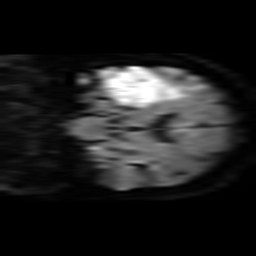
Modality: TRACE
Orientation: coronal
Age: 73
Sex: female
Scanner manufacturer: philips
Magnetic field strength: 3 T
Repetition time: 3.339 s
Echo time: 0.076 s